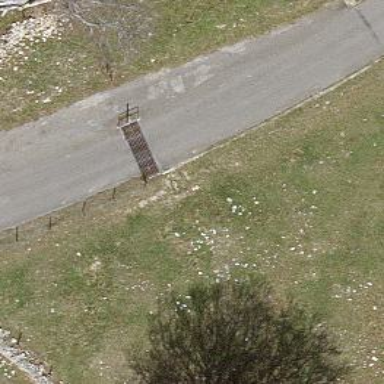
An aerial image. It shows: Cattle grid.